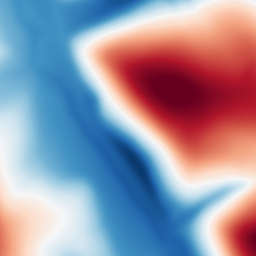
Category: multiscale
Decomposition family: dog
Decomposition parameters: sigma_low: 5
sigma_high: 100
Upsampling method: edge_directed
Upsampling parameters: scale: 2
Upsampling scale: 2